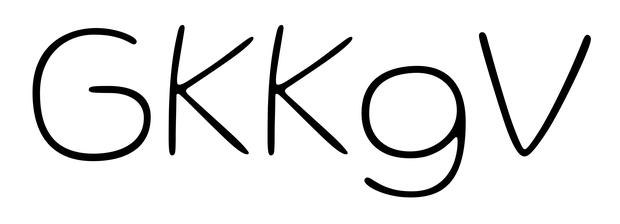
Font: Gluten_Thin